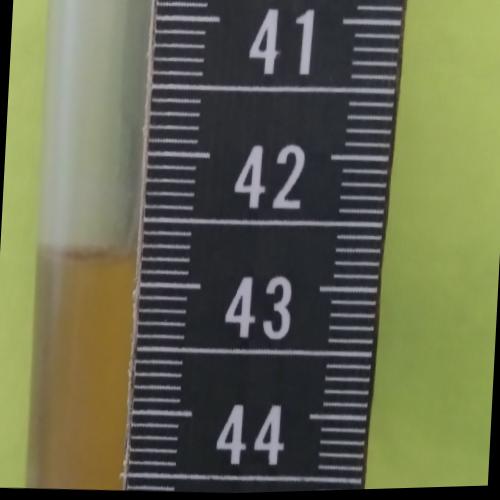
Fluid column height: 42.8 cm